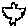
Label: bird